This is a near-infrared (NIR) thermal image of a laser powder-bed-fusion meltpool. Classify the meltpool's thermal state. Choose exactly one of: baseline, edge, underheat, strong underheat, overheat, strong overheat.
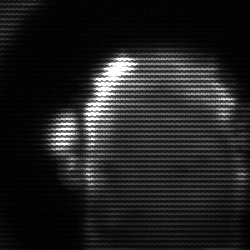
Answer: baseline